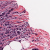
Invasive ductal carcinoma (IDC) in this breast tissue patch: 1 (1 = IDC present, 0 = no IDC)